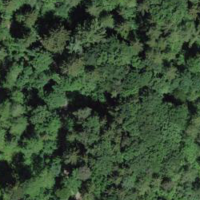
EUNIS habitat code: 44
Species observed at this site:
Tussilago farfara
Fragaria vesca